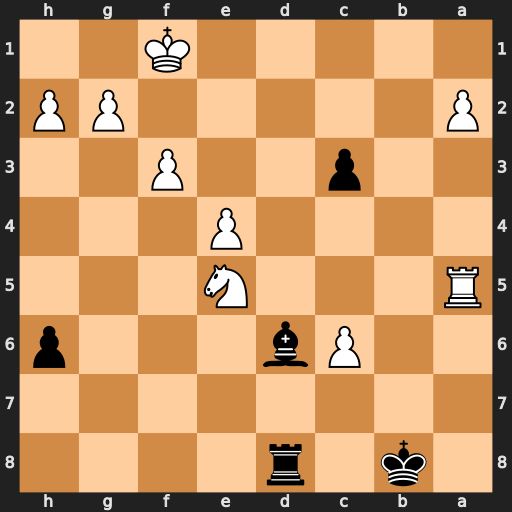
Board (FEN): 1k1r4/8/2Pb3p/R3N3/4P3/2p2P2/P5PP/5K2
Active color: b
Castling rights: -
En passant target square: -
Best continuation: Bxe5 Rxe5 Rd1+ Kf2 c2